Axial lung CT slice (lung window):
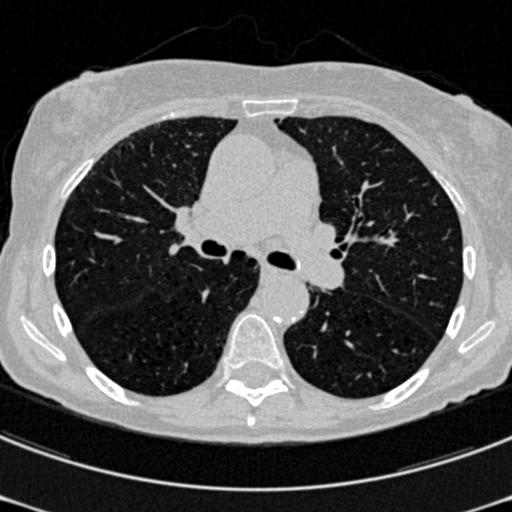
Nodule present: no